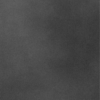
Label: dusty